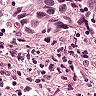
Metastatic tissue present: yes